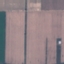
Land use / land cover: AnnualCrop